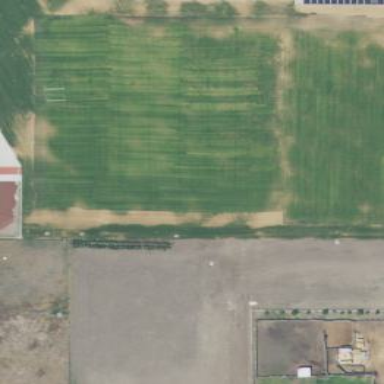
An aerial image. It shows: American football pitch.